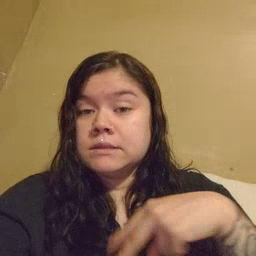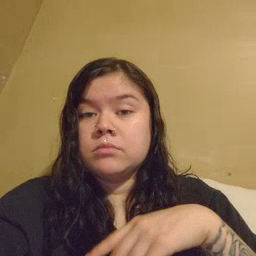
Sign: dance